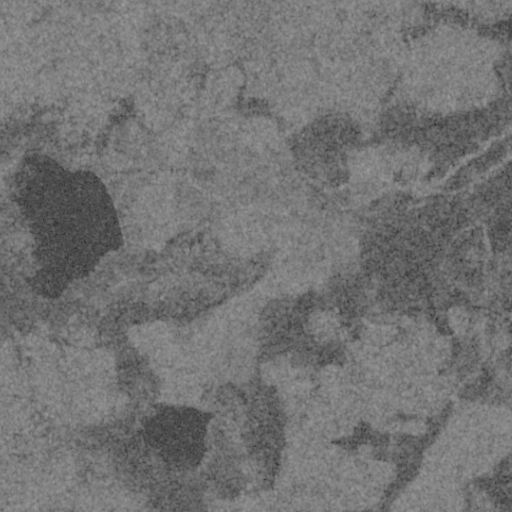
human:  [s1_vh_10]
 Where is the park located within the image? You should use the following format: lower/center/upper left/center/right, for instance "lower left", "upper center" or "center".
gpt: The park is located in the center of the image.
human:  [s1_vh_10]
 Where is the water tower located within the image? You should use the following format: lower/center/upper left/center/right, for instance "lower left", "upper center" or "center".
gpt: The water tower is located in the center left of the image.
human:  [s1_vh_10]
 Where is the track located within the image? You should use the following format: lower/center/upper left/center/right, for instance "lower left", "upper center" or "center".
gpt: There is no track in the image.

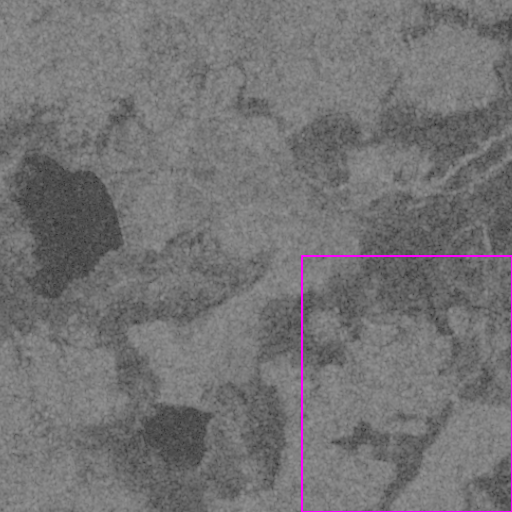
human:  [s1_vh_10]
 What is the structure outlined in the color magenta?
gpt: The structure outlined in magenta is a crop field.
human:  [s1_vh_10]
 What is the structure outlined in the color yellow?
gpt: There is no yellow outline.